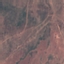
Land use / land cover: HerbaceousVegetation